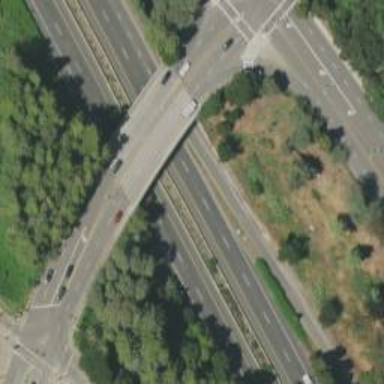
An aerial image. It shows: Secondary road with shared cycleway crossing over bridge.